Question: I render a chart using highcharts the x-axis is of 'datetime' type . When I have single point in the chart the x-axis label is shown as 00:00:00:0000 instead of ('18 Nov') the given date value.
This seems to happen in highcharts version 3.0.1 where as not in 3.0.7
I did found an issue here <URL>
But in case of datetime type for x-axis how can I fix this?
Is there any workaround without upgrading to latest version because that would involve verifying all other charts, which is not possible for now in my case.
Code:
'''
var data1 = Date.UTC(2013, 10, 18);
var a = new Highcharts.Chart({
chart: {
renderTo: 'container',
animation: false,
width: 600,
height: 400
},
plotOptions: {
series: {
marker: {
symbol: 'circle'
}
}
},
series: [{
name: 'Total Points Estimated',
data: [[data1,0]]
}],
title: {
text: 'Release Burn-Up report'
},
xAxis: {
type: 'datetime',
gridLineWidth: 1,
gridLineDashStyle: 'shortdot',
title: {
text: 'Date'
},
},
yAxis: {
gridLineDashStyle: 'shortdot',
min: 0,
title: {
text: 'Backlog Effort'
}
}
});
'''
Fiddle link : <URL>

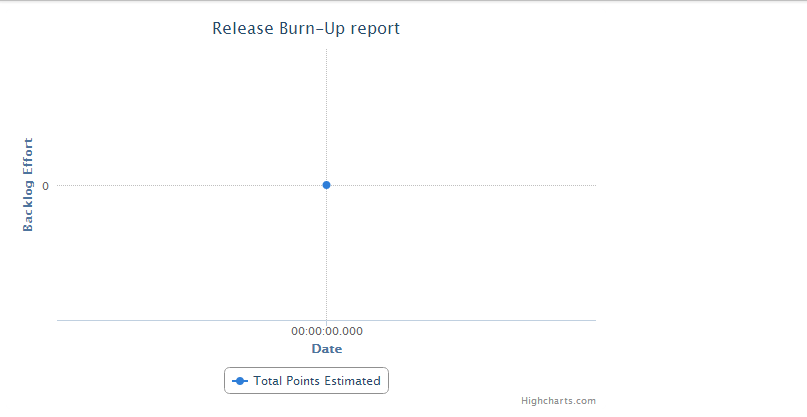
Answer: Try to set 'minRange', for example to one day, otherwise Highcharts won't know what kind of label should be displayed. See <URL>.